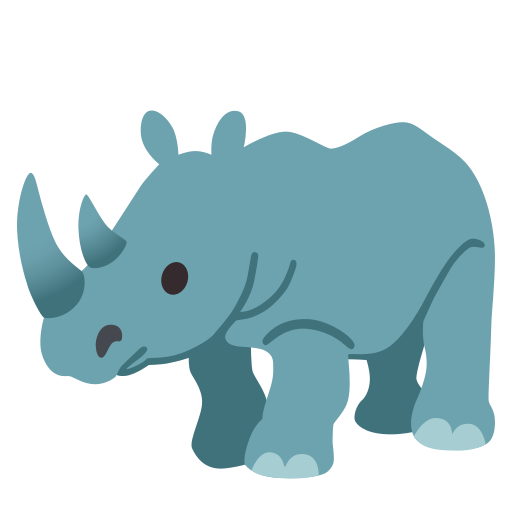
Emoji: 🦏